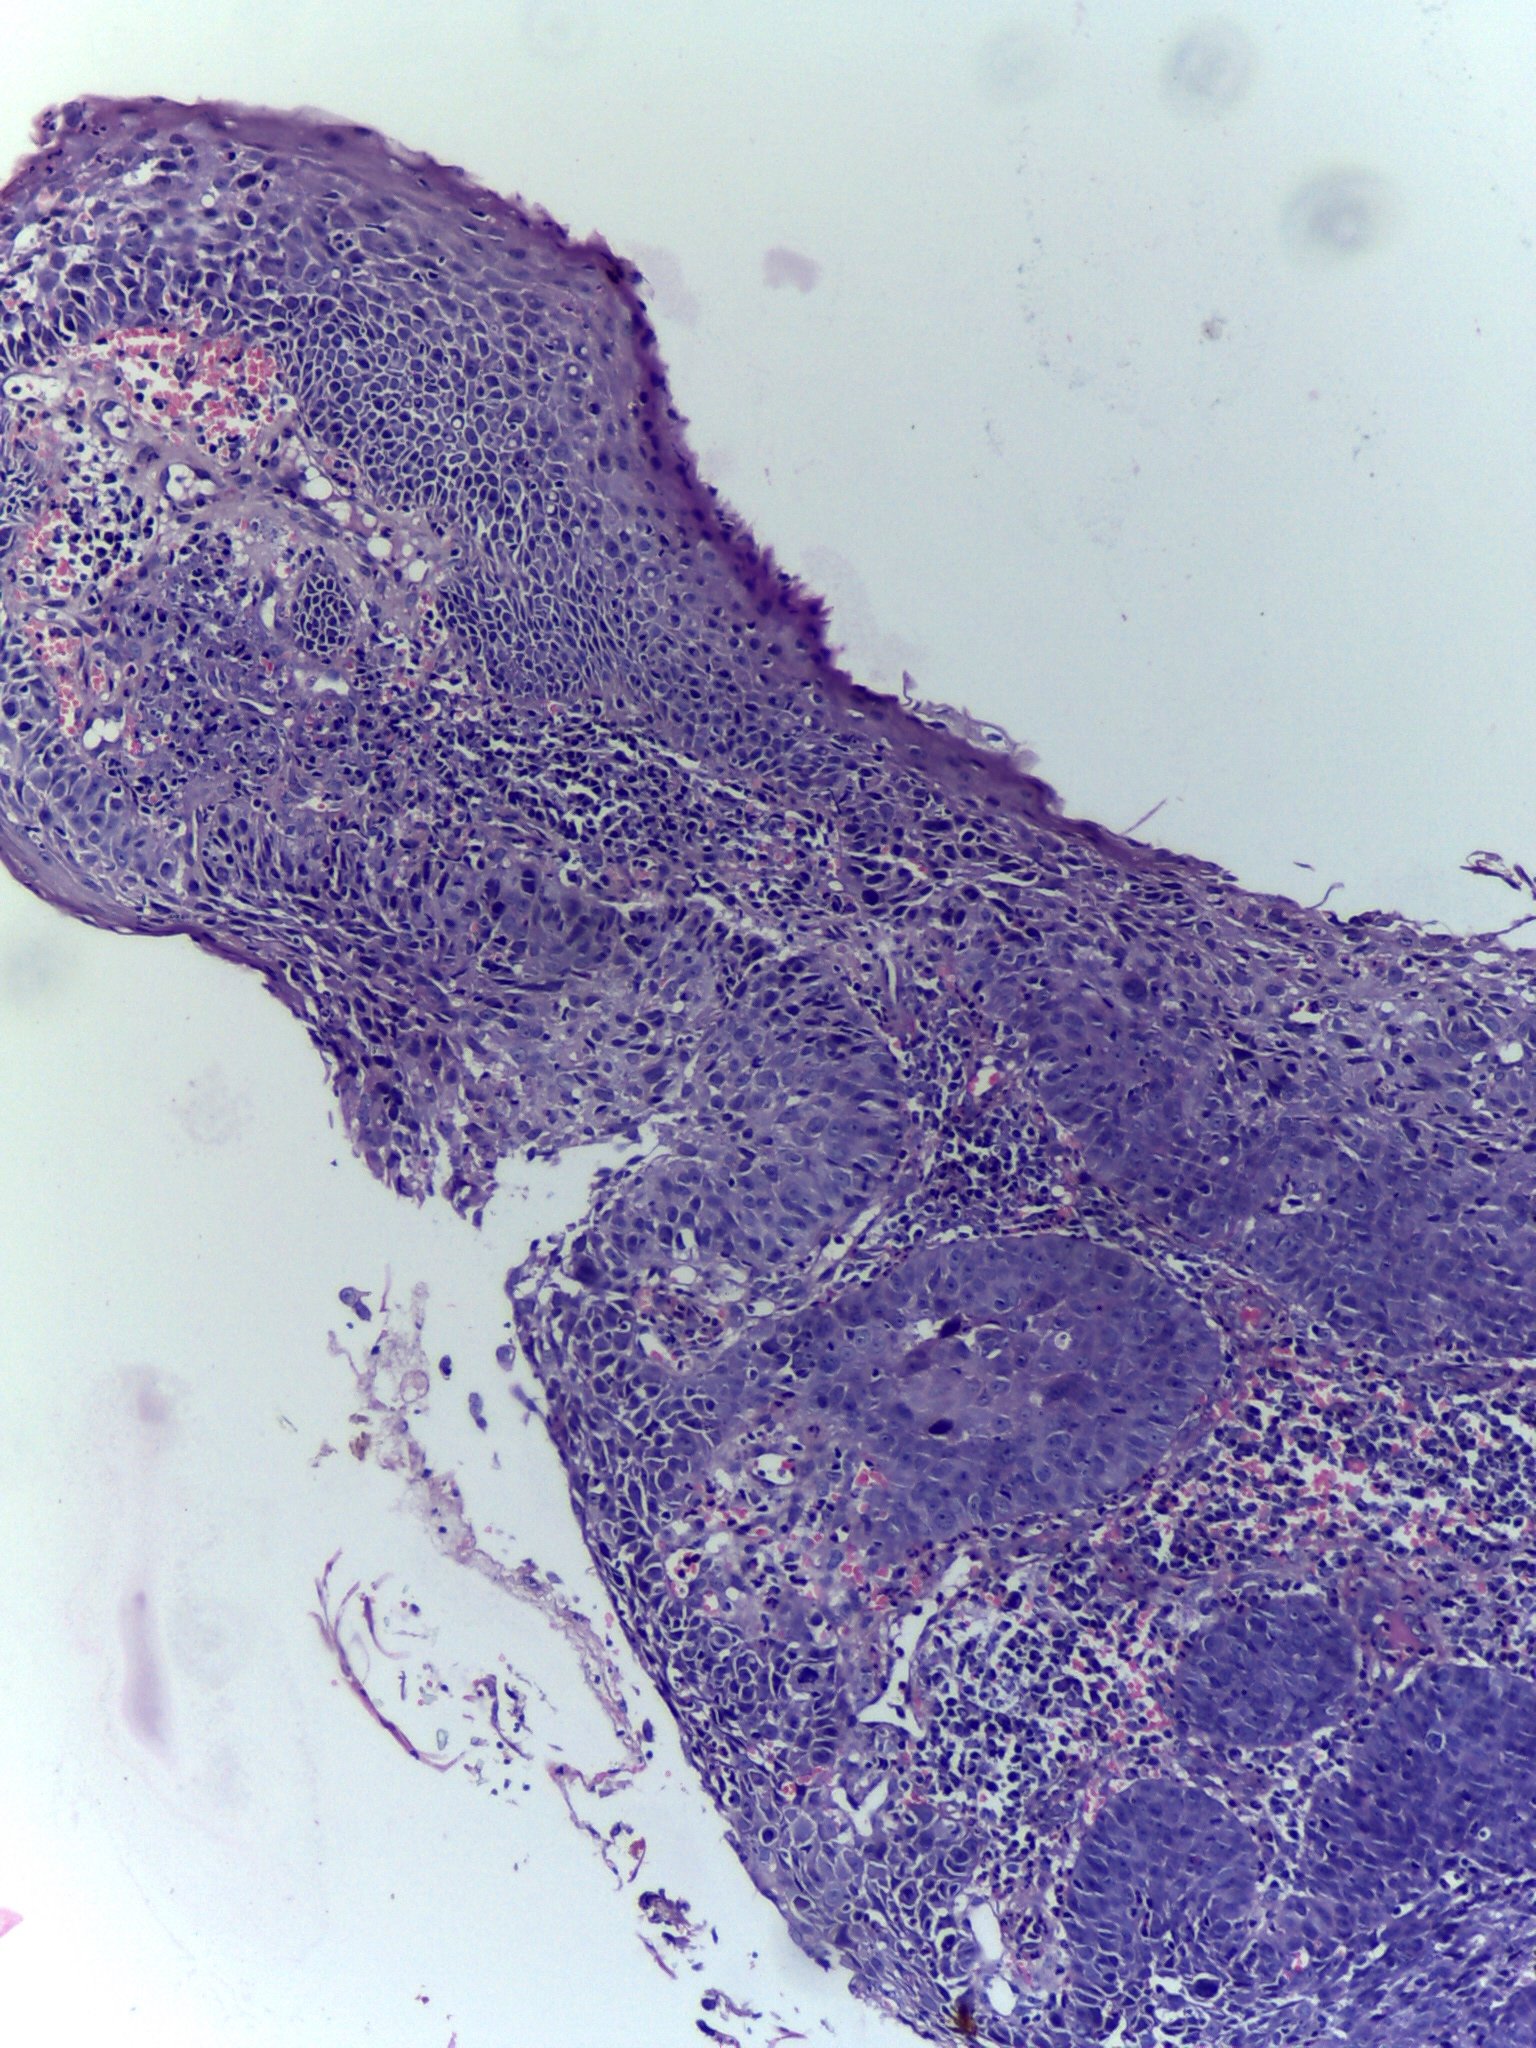
Diagnosis: OSCC